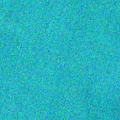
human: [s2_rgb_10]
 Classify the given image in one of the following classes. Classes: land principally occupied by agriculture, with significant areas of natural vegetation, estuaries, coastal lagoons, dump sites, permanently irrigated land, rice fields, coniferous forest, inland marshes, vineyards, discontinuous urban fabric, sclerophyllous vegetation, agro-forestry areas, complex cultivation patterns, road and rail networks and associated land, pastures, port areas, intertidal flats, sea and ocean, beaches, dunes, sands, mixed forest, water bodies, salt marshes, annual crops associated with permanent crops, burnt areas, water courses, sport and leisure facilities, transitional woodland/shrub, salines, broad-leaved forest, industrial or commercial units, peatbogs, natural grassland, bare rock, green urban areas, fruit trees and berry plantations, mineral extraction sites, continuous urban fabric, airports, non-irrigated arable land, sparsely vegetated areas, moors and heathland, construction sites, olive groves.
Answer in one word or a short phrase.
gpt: sea and ocean